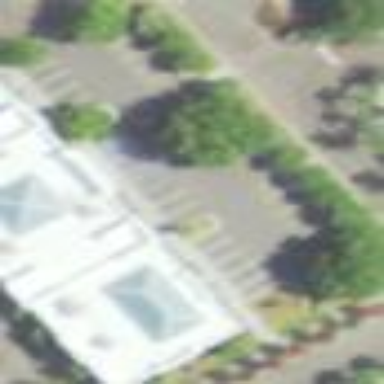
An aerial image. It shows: Paved parking area.